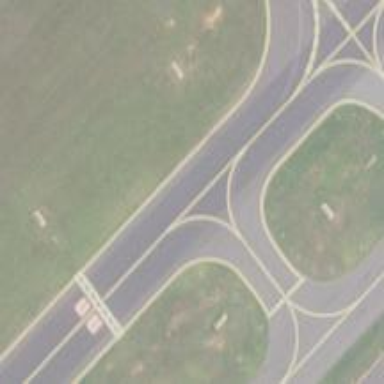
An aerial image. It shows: Image of taxiway at airport.